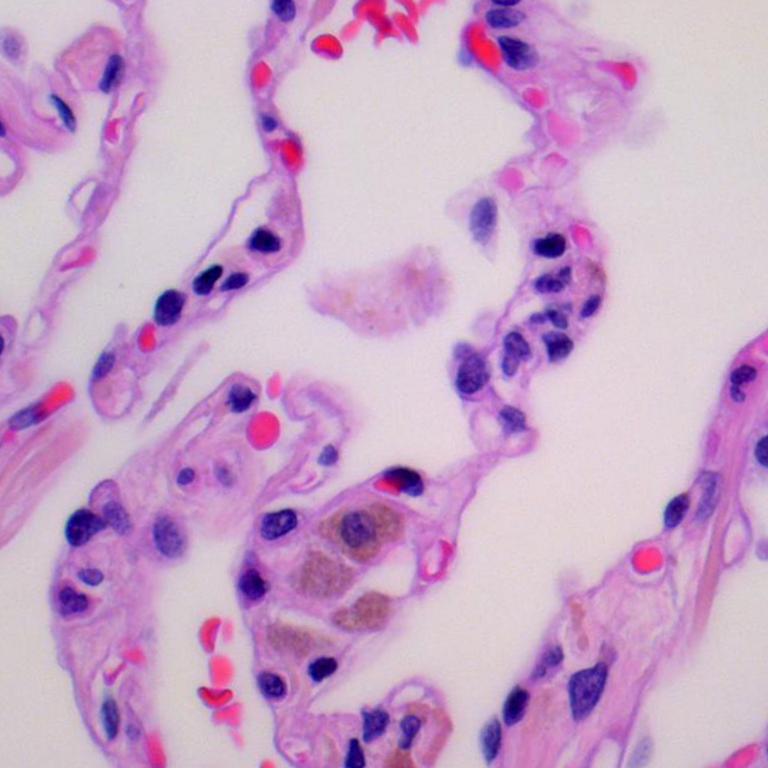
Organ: lung
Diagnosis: benign